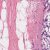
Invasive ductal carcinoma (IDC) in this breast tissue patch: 0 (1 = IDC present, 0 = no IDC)